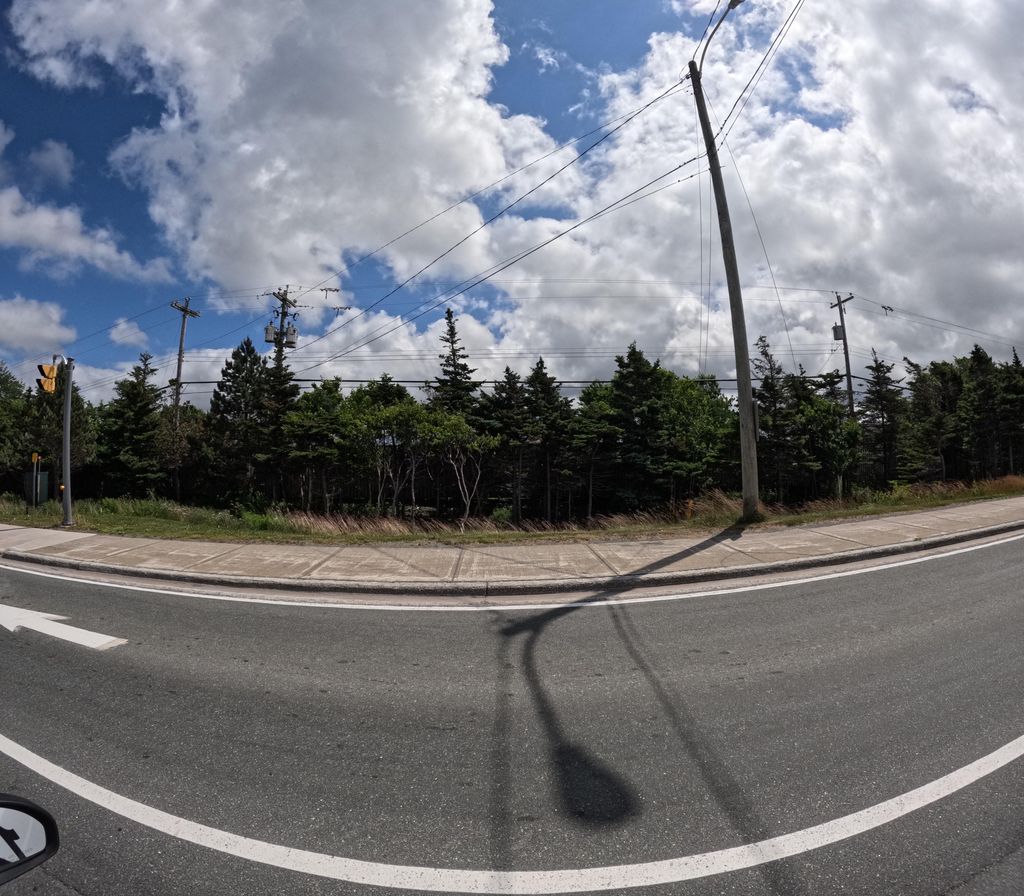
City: st_johns